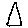
Label: triangle